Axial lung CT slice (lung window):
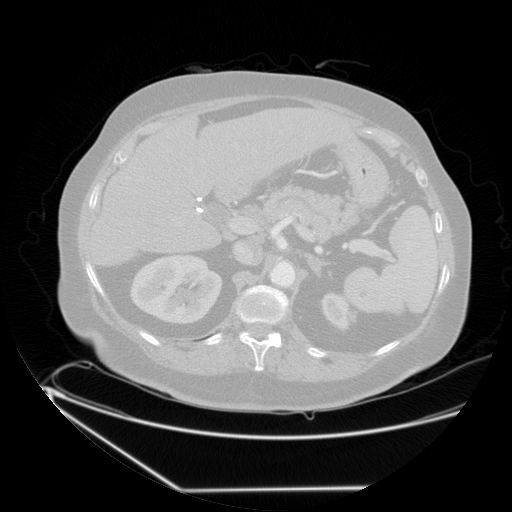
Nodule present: no